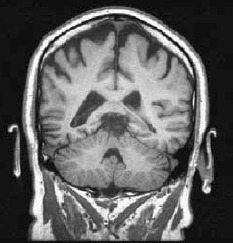
Label: notumor